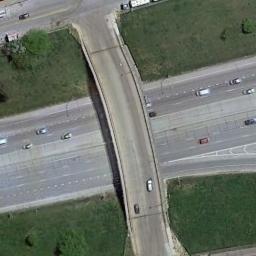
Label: overpass